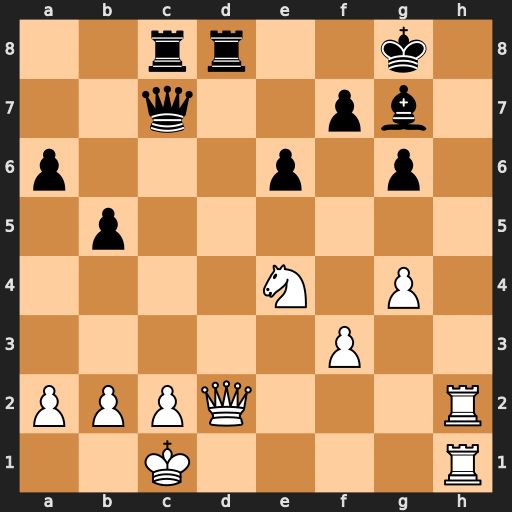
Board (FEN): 2rr2k1/2q2pb1/p3p1p1/1p6/4N1P1/5P2/PPPQ3R/2K4R
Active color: w
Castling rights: -
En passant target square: -
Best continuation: Rh8+ Bxh8 Rxh8+ Kxh8 Qh6+ Kg8 Nf6#